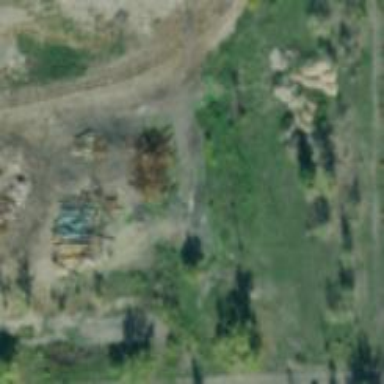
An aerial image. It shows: Abandoned railway spur.